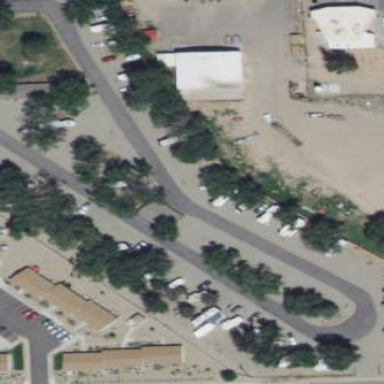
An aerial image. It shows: RV Park with sanitary dump station available.